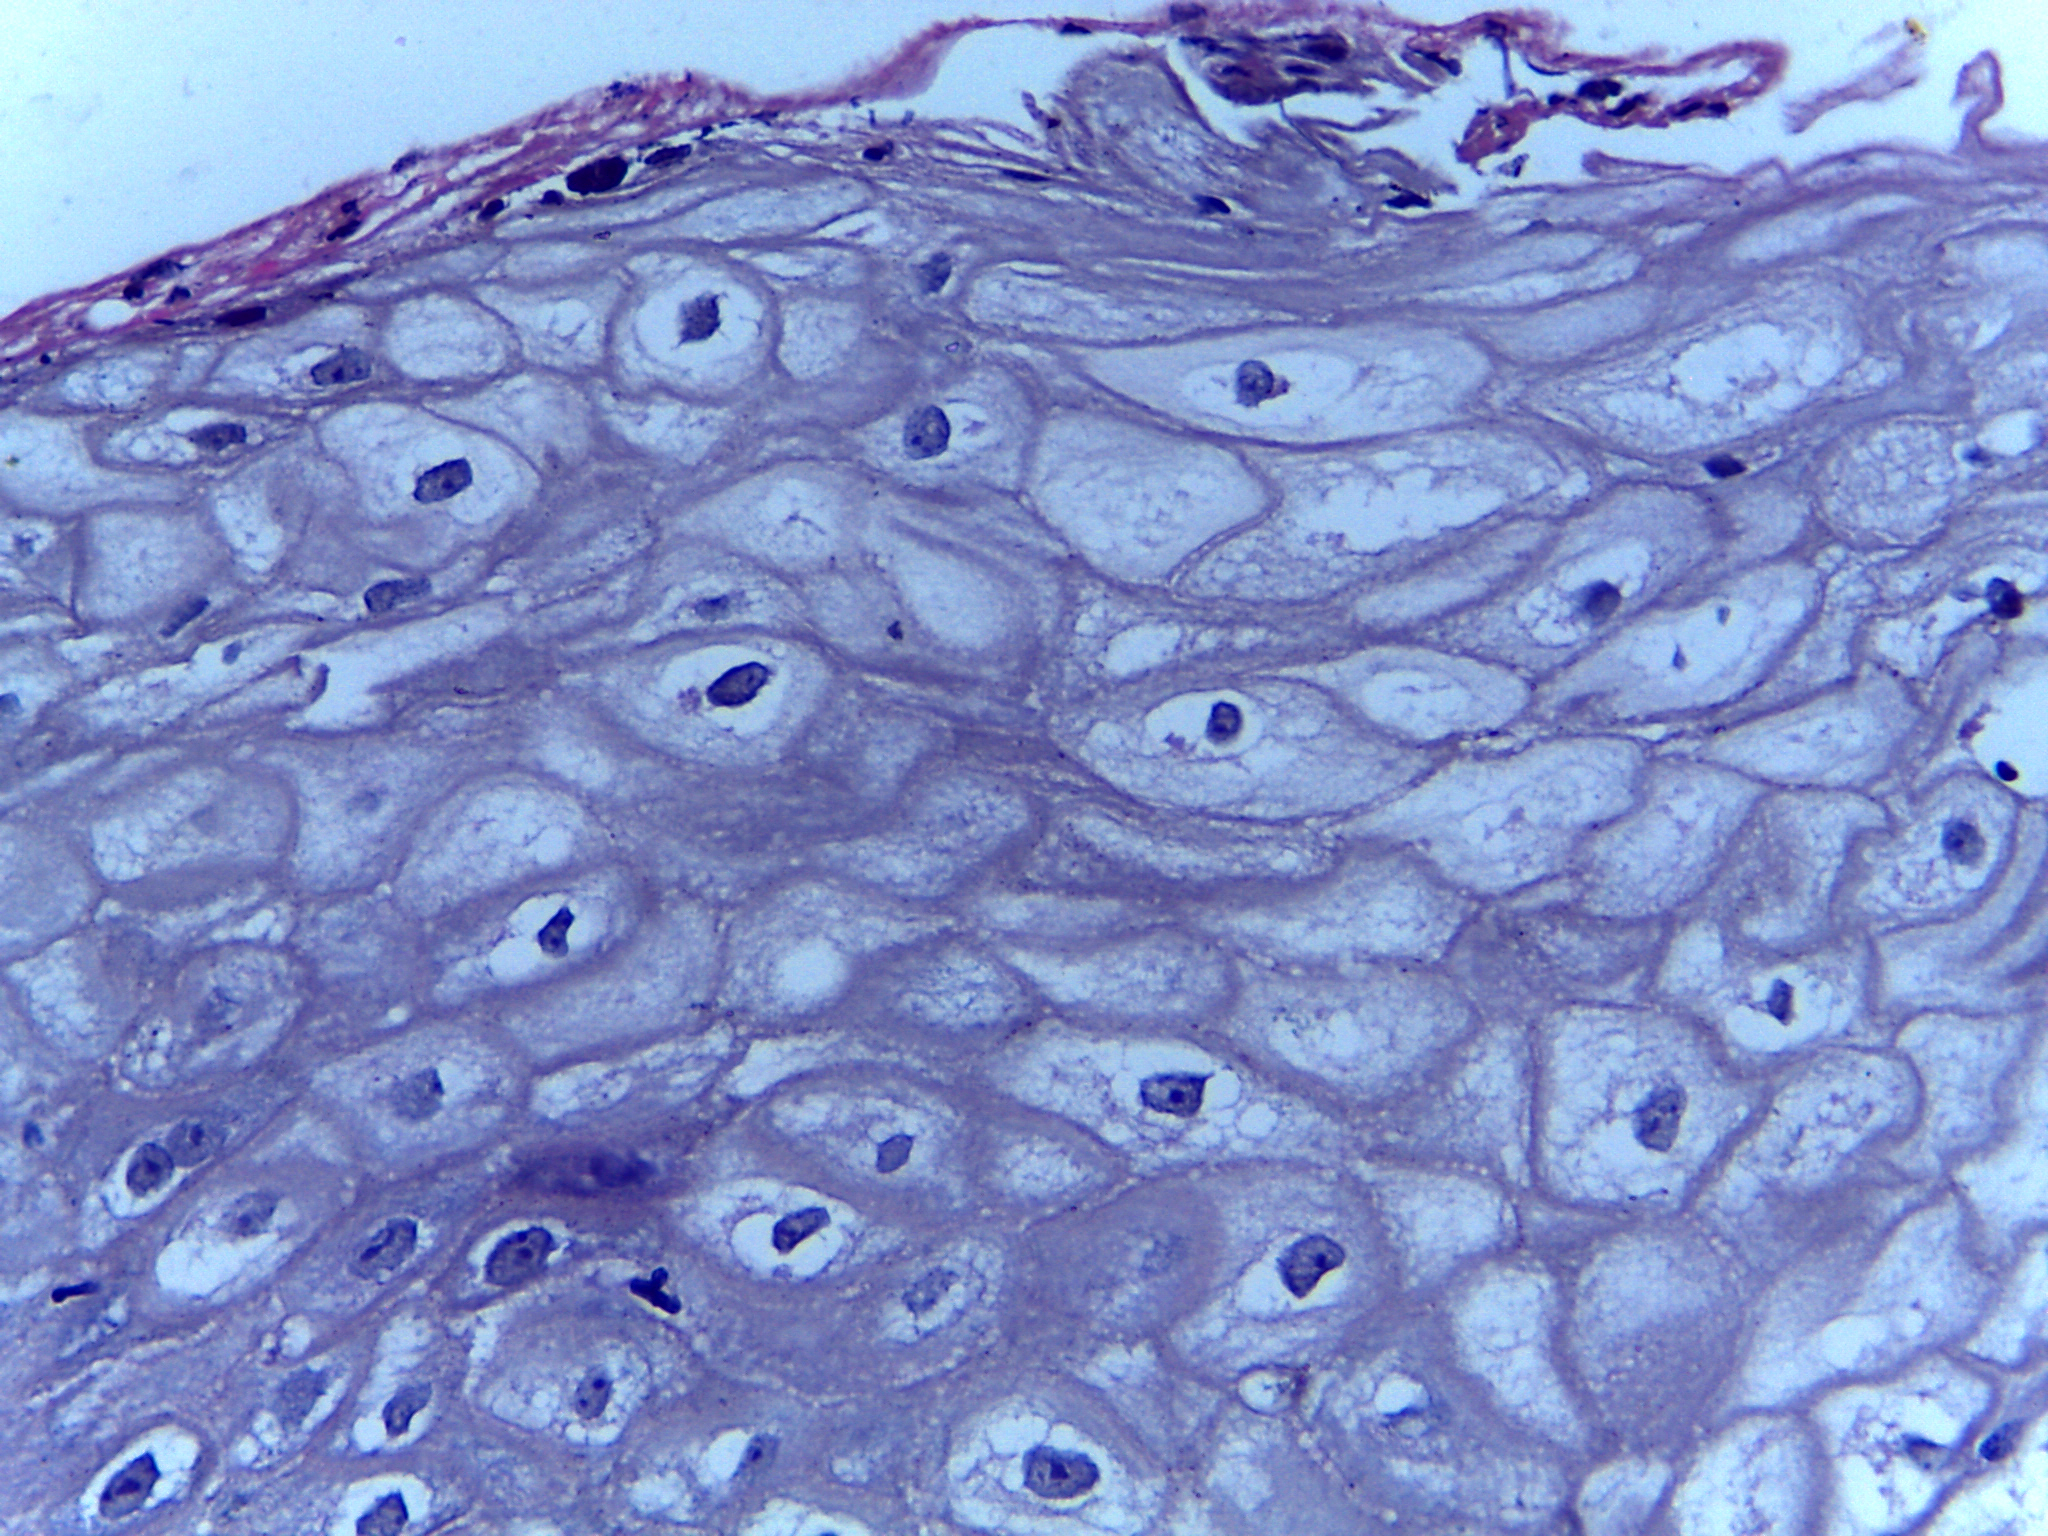
Diagnosis: OSCC